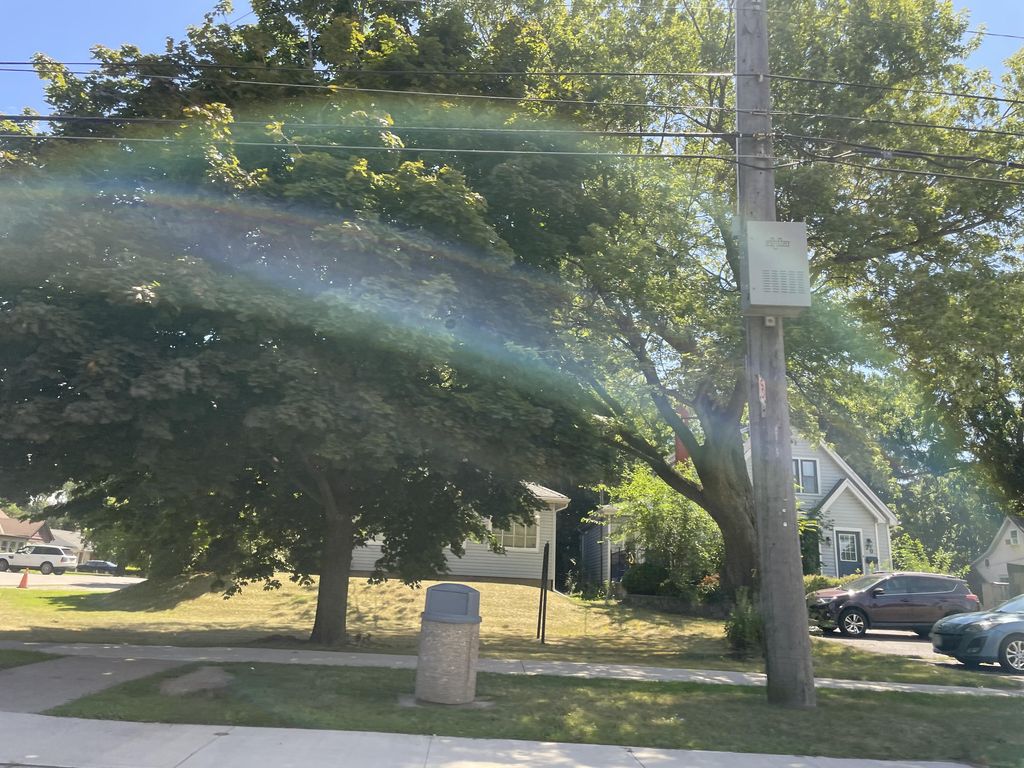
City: hamilton